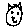
Label: cat